Question: I use the code below to customize the backBarButtonItem, because I need to change the text color.
'''
[[UIBarButtonItem appearance] setTitleTextAttributes:[NSDictionary dictionaryWithObjectsAndKeys:[UIColor blackColor], UITextAttributeTextColor, nil] forState:UIControlStateNormal];
'''
The color changed but the text font looks weird. See, the "Back" is not clear around the edges.
I don't know why this happens. Does anyone has any idea about this?

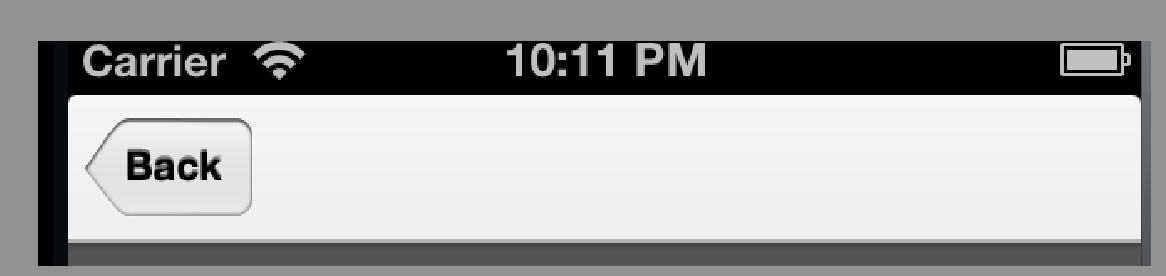
Answer: The text has a shadow, which is set upward from the text. textlabel's have a shadowOffset value and a shadowColor value. You can either offset the shadow differently to make it look better or change the color to [UIColor clearColor] - both of which could help.
'''
NSMutableDictionary *attributes = [NSMutableDictionary dictionary];
[attributes setValue:[UIColor blackColor] forKey:UITextAttributeTextColor];
[attributes setValue:[UIColor clearColor] forKey:UITextAttributeTextShadowColor];
[[UIBarButtonItem appearance] setTitleTextAttributes:attributes forState:UIControlStateNormal];
'''
Replacing your code with the above snippet will set the text color to black, and the shadow to clear. This should remove the bluriness. The blur is actually caused by a shadow being cast by the text. By making the shadow a 'clearColor' it becomes invisible. An alternative would be changing the offset so that it looks like it's being cast downwards instead of up; or change the color to something distinctly different from black so that you can distinguish between the text and it's shadow.